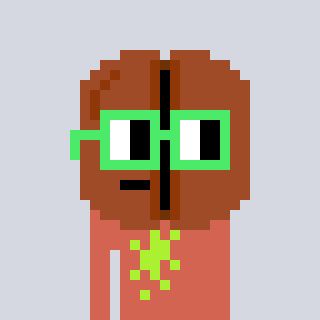
a pixel art character with square light green glasses, a coffeebean-shaped head and a peachy-colored body on a cool background